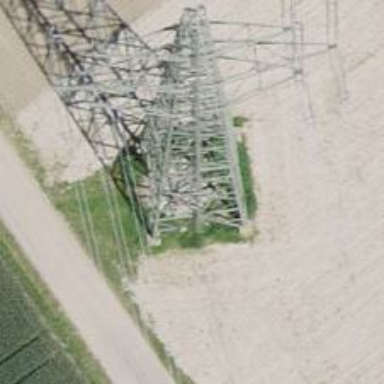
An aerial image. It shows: Power line is depicted.